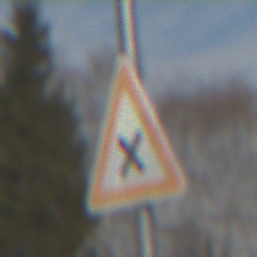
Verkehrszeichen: KreuzungOderEinmuendung
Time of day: Midday
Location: Outdoor (Suburban)
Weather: PartlyCloudy
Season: NotSpecified
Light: Natural